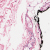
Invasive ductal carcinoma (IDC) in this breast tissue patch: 0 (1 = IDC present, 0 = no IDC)